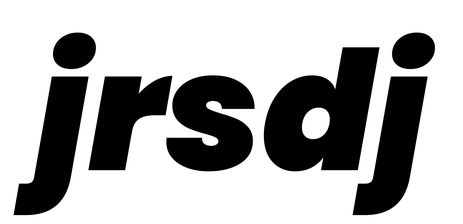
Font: Poppins-BlackItalic